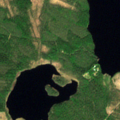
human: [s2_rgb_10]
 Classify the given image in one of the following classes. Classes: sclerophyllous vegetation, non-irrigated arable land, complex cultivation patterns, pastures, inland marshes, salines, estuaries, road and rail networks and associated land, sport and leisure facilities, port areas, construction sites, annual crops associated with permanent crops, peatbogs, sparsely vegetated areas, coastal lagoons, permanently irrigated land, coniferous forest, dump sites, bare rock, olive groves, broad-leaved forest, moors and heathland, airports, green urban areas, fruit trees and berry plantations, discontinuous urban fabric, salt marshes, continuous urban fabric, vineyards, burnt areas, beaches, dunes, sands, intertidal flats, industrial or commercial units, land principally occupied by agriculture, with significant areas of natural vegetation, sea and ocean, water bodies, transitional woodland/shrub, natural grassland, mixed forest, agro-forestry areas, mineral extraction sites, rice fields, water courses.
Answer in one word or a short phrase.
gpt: coniferous forest, water bodies